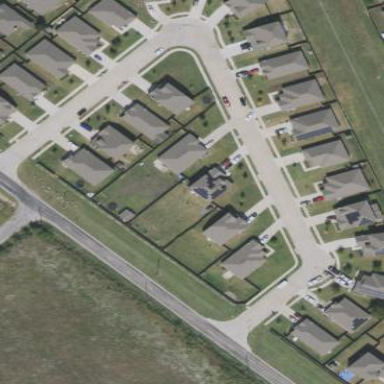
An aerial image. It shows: Residential area with individual plots.